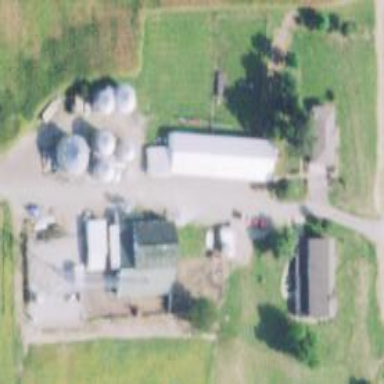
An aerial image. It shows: Farmyard area.